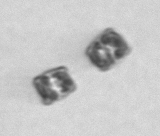
Label: Thalassiosira